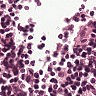
Metastatic tissue present: no